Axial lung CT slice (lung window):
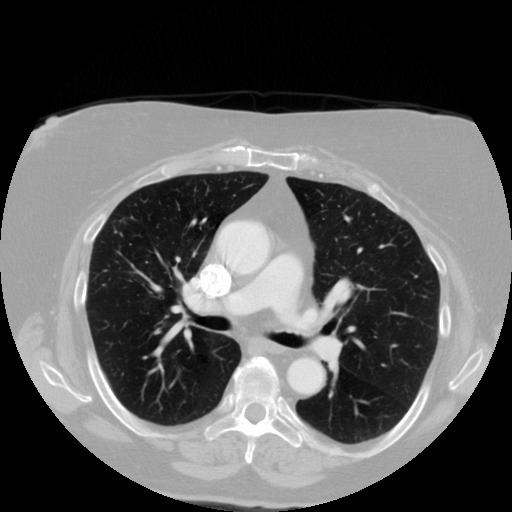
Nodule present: no